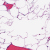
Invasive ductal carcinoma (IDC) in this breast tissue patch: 0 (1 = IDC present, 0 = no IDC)